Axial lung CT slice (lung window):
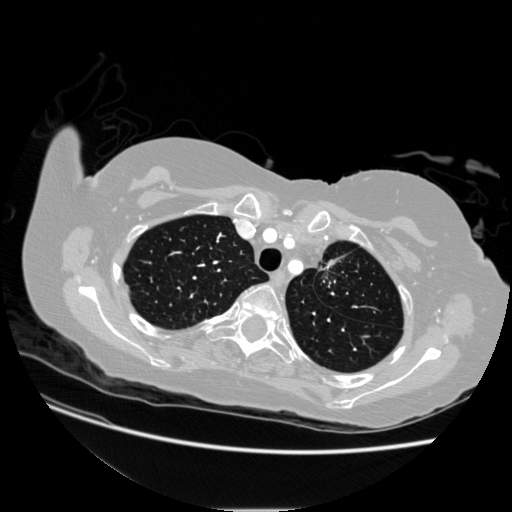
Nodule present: no